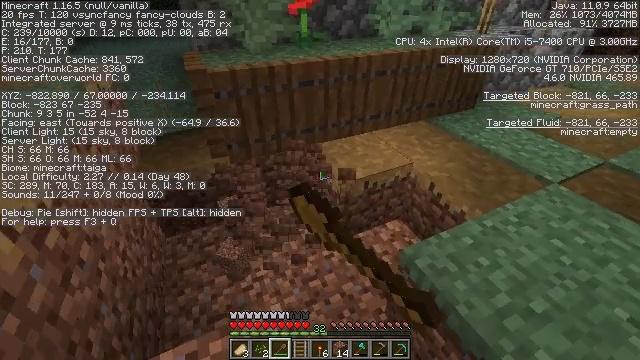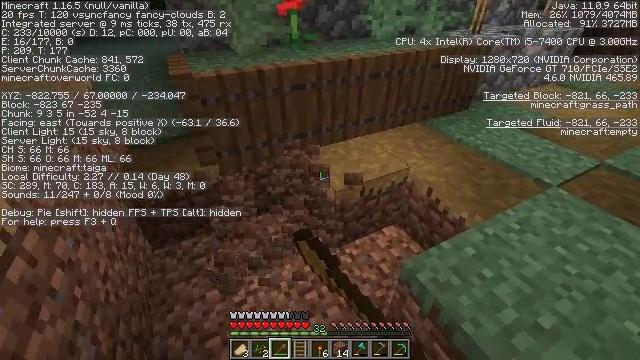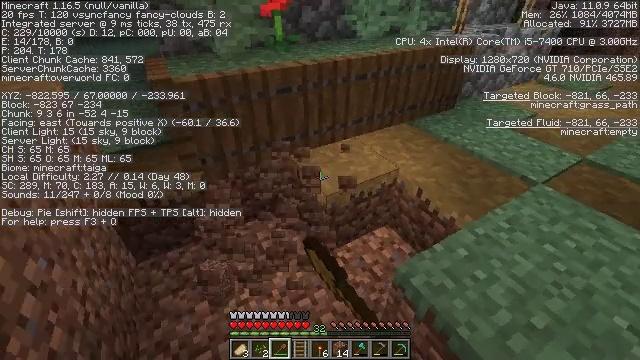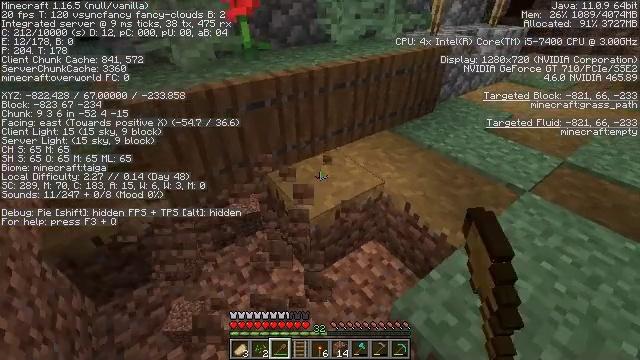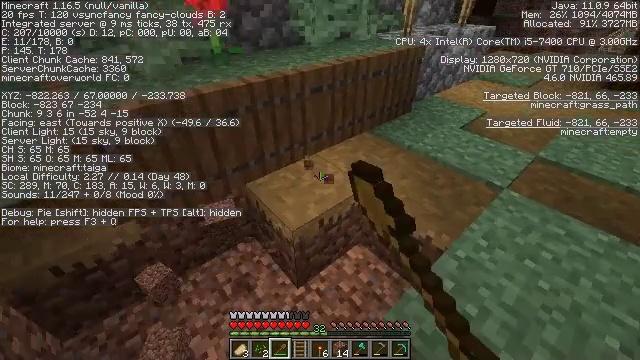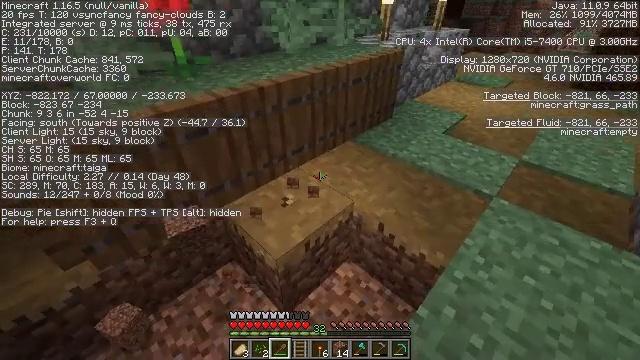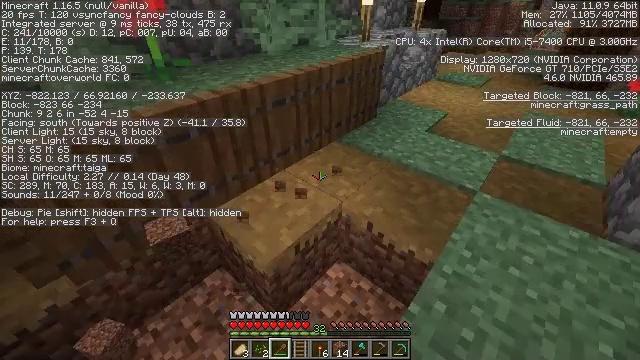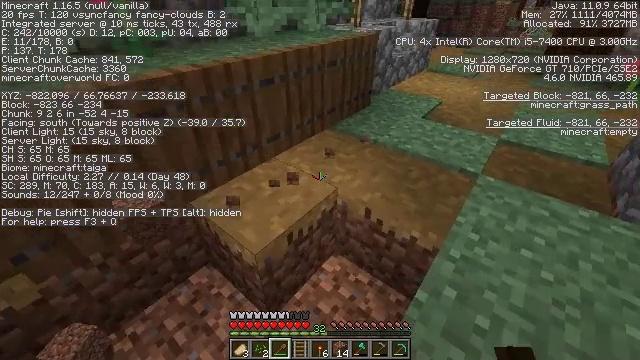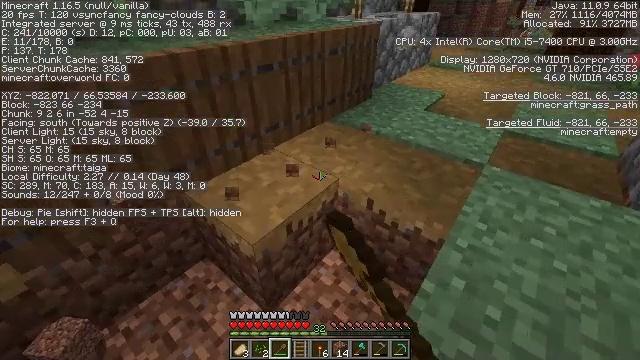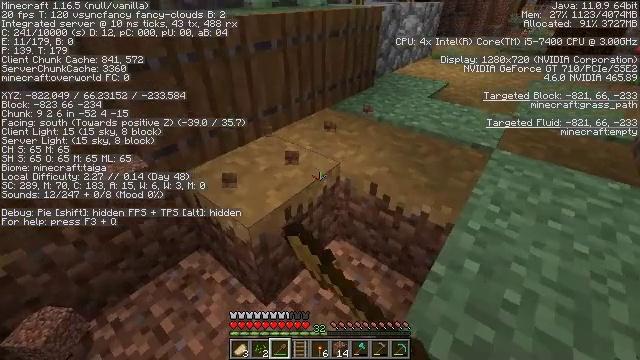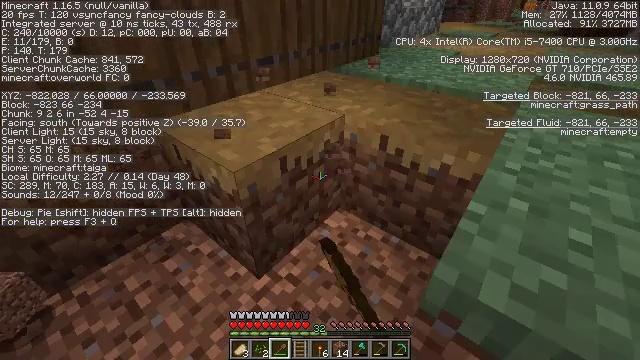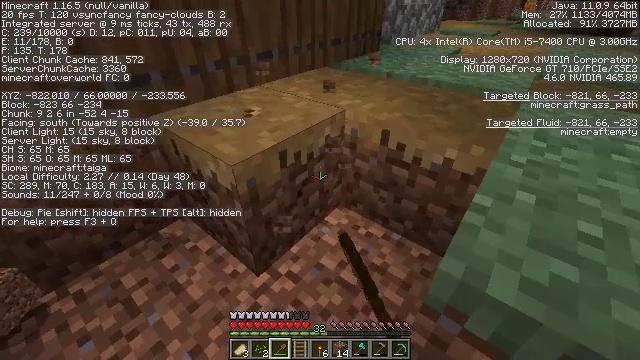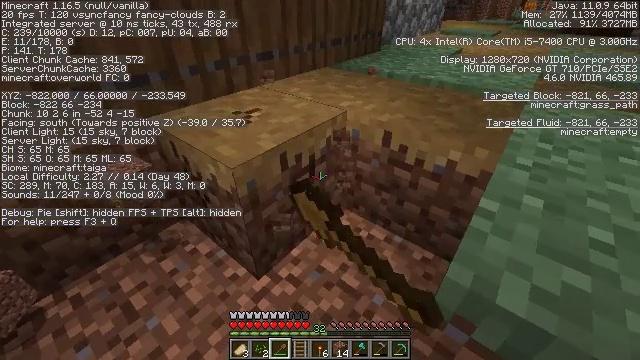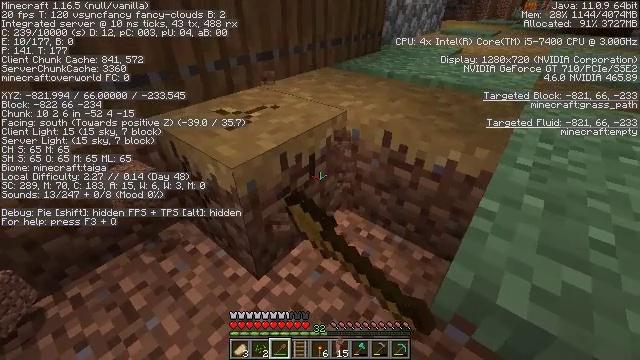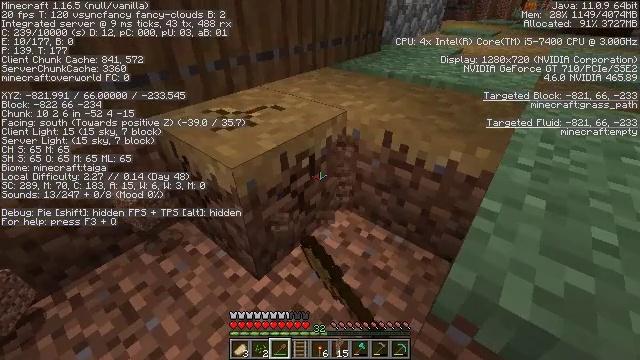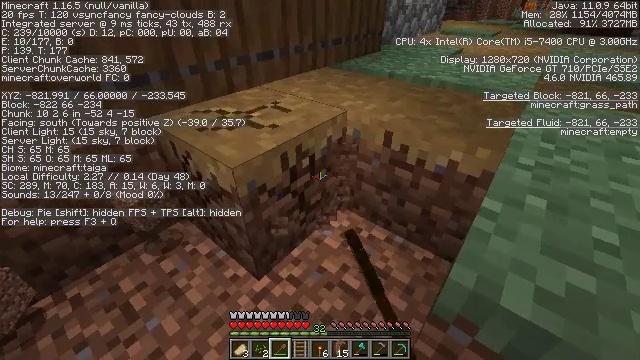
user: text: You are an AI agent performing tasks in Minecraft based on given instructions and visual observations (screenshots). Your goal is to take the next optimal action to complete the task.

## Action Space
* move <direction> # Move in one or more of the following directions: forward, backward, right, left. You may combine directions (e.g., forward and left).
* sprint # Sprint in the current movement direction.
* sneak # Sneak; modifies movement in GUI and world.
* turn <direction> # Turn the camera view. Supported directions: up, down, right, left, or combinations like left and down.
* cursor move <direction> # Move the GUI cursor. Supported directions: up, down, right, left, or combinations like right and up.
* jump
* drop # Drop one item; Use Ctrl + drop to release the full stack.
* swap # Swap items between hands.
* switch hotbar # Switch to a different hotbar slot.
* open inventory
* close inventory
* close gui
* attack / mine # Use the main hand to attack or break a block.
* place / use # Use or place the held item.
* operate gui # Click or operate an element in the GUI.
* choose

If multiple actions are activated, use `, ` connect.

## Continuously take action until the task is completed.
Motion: motion action
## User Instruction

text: Mine the grass path to create a new path.
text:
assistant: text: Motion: move forward, turn right, attack / mine
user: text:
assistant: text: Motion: move forward, turn right, attack / mine
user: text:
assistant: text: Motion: move forward, turn right, attack / mine
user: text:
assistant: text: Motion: move forward, turn right, attack / mine
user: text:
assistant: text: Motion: turn right, attack / mine
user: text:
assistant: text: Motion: turn right, attack / mine
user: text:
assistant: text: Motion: turn right, attack / mine
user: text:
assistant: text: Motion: attack / mine
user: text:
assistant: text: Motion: attack / mine
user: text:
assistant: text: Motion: attack / mine
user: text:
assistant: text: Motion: attack / mine
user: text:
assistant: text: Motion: attack / mine
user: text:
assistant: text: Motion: attack / mine
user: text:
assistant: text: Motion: attack / mine
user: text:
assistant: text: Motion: attack / mine
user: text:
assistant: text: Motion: attack / mine
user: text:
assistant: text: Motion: move left, turn left and up, attack / mine
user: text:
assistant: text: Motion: move left, attack / mine
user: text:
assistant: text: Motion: move left, attack / mine
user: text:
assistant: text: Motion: attack / mine
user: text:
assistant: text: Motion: turn right and up, attack / mine
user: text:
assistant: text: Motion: turn right, attack / mine
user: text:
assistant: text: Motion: turn right, attack / mine
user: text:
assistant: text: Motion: turn right, attack / mine
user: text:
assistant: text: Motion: turn right, attack / mine
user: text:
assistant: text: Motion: turn right, attack / mine
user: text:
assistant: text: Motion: turn right, attack / mine
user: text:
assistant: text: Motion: attack / mine
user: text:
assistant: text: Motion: attack / mine
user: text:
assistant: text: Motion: attack / mine